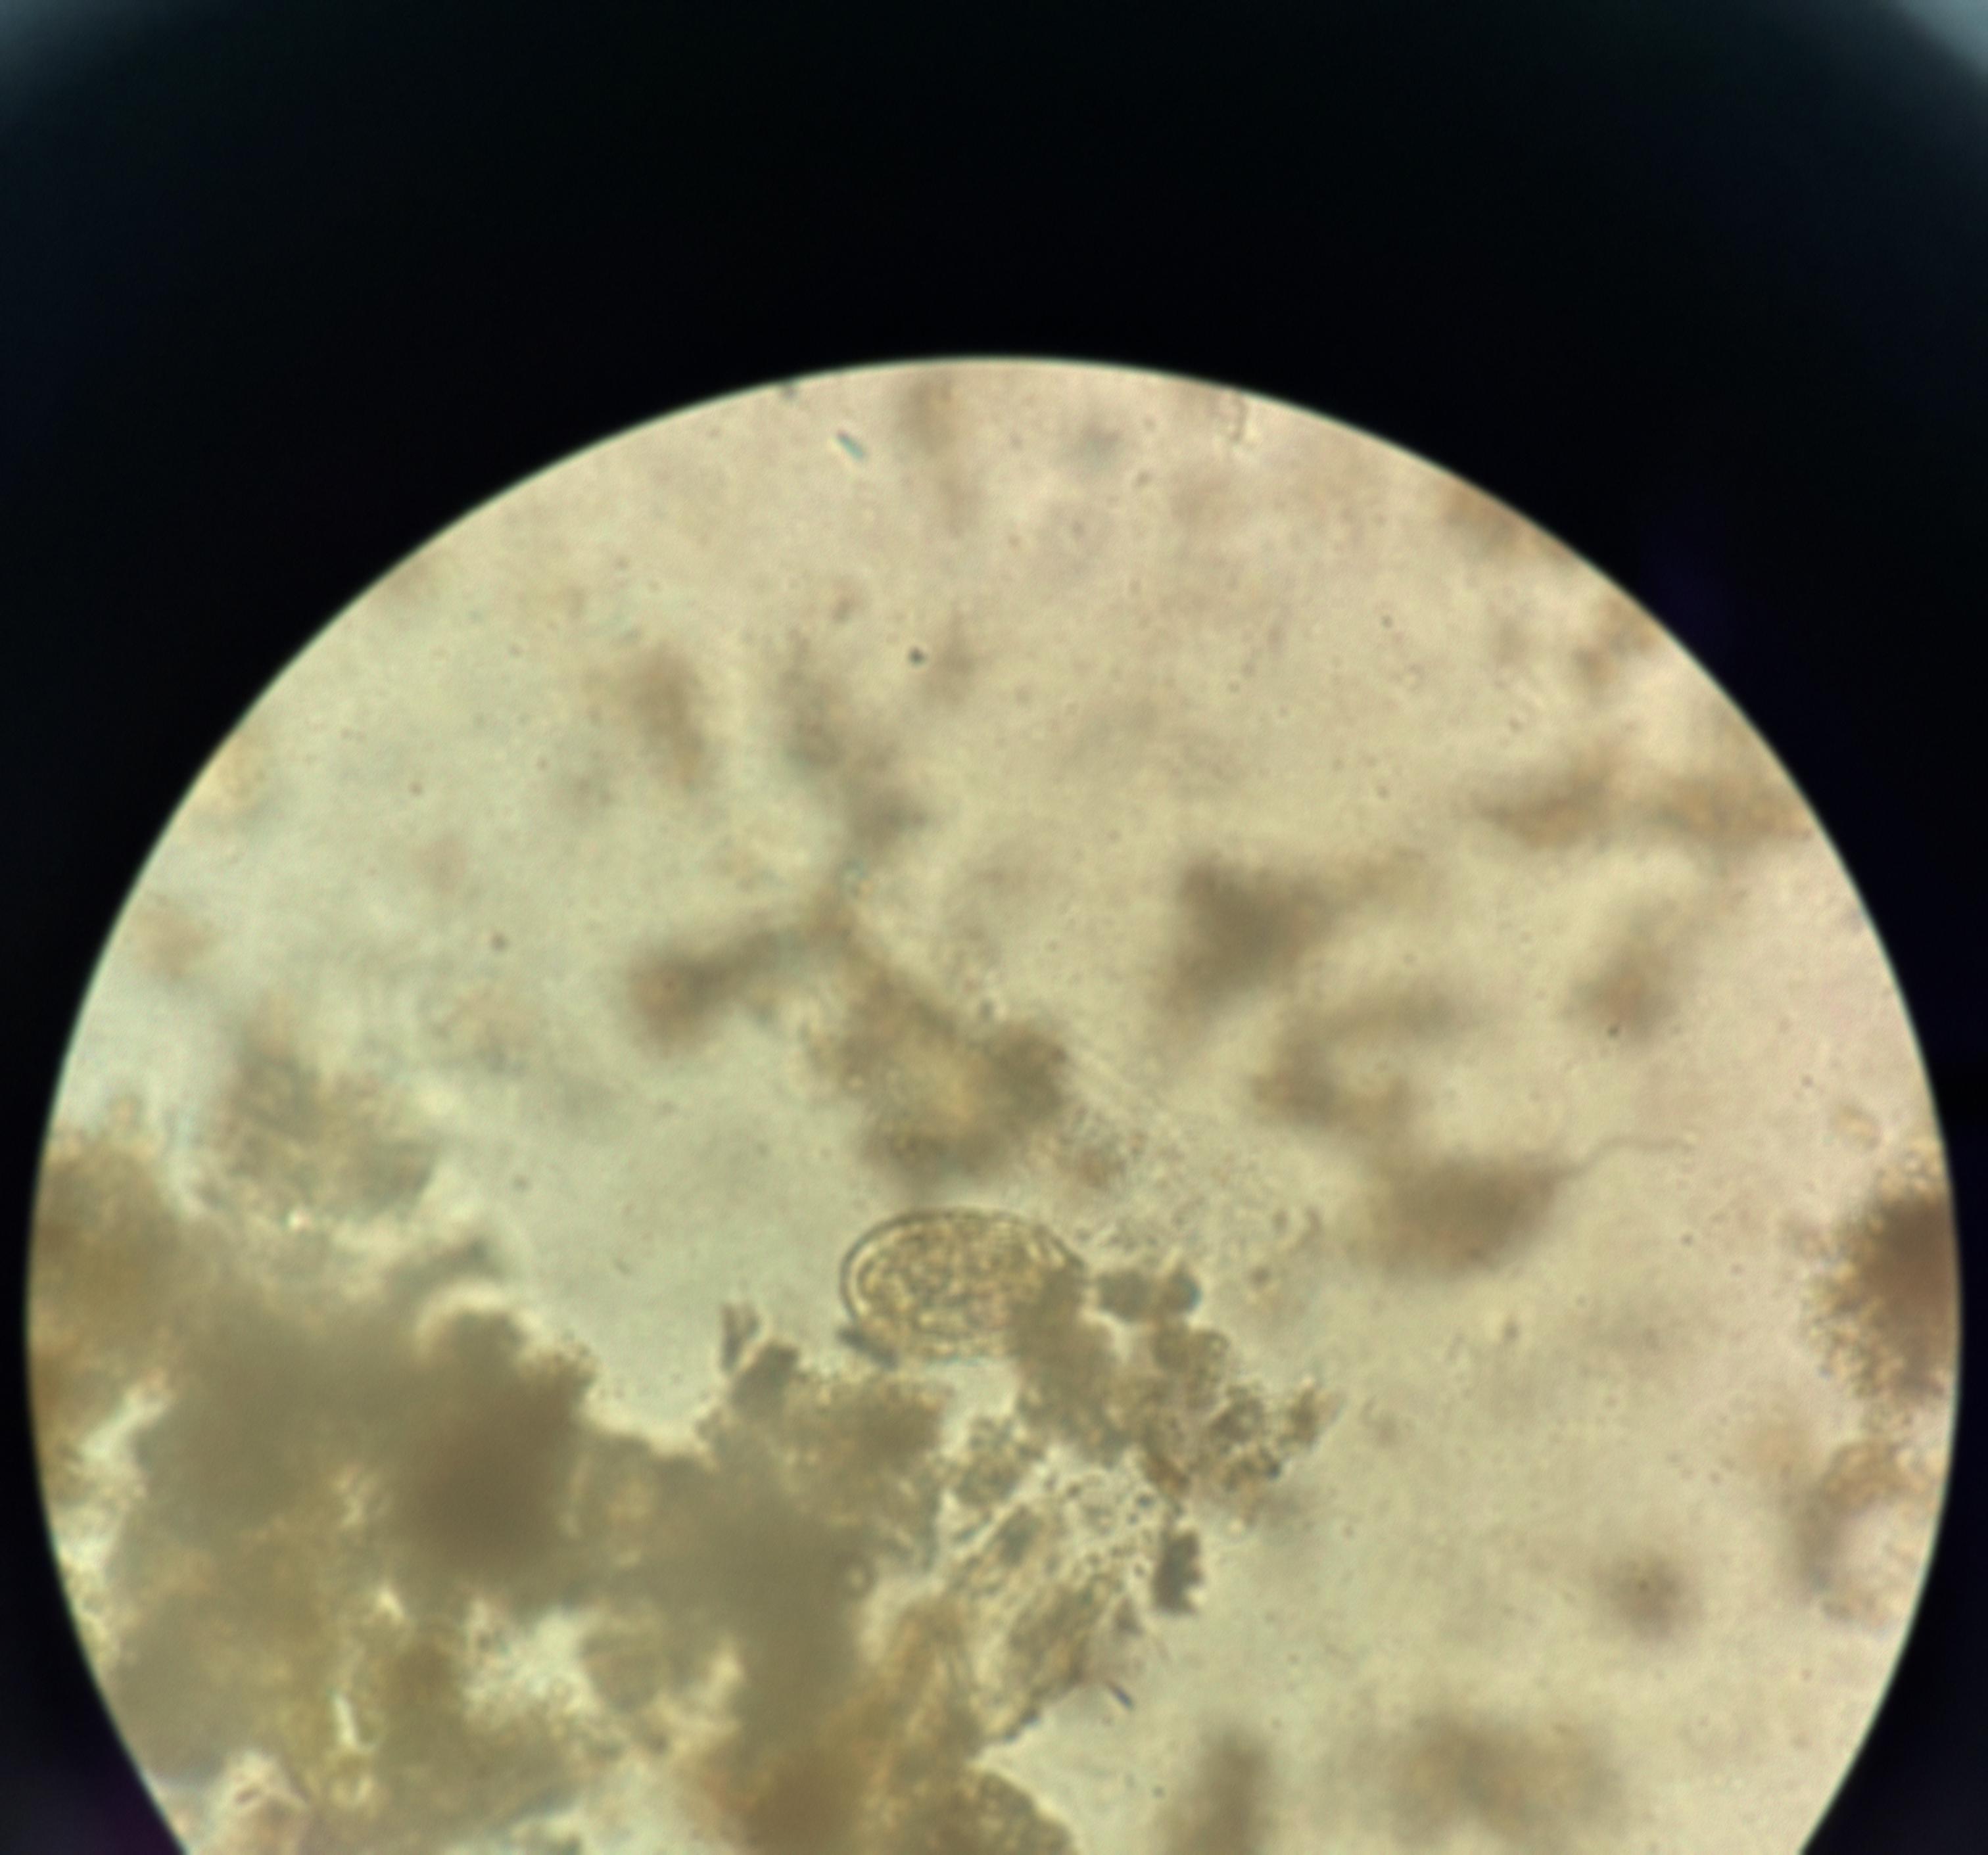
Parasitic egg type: Ascaris lumbricoides